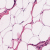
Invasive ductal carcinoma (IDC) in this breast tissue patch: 0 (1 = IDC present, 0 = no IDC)